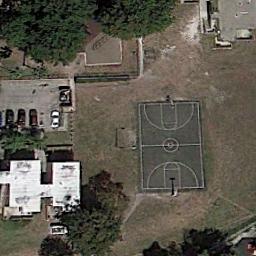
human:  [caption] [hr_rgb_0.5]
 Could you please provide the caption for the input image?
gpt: There is a basketball court on the vacant lot .

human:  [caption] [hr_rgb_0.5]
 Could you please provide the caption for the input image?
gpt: Next to the buildings and parking lot is a basketball court on the bare lawn,With some trees nearby .

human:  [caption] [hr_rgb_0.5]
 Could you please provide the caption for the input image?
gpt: There is a basketball court on the open place next to a white building and a parking lot .

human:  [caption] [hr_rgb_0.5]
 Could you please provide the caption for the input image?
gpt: A basketball court on the lawn with some trees while a parking lot and some buildings beside .

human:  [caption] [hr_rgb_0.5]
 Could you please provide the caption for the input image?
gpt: Four cars are in the vacant lot next to the basketball court .